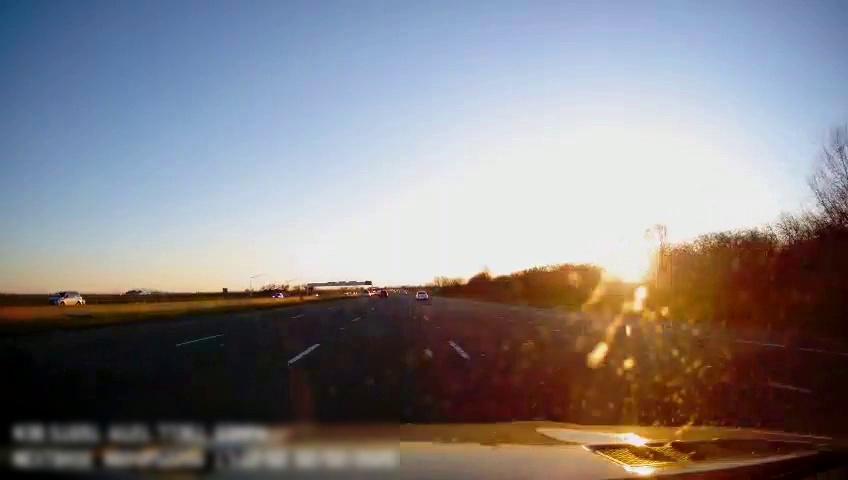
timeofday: Day
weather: Sunny
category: Drivable Space
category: Vehicles | Car
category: Vehicles | SUV
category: Vehicles | Car
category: Lanes | Alternate Lane
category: Lanes | Alternate Lane
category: Lanes | Current Lane
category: Lanes | Current Lane
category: Lanes | Alternate Lane
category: Lanes | Alternate Lane